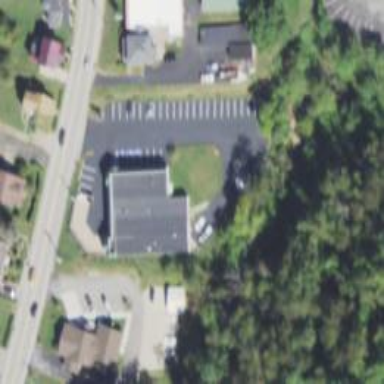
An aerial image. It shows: Clinic.